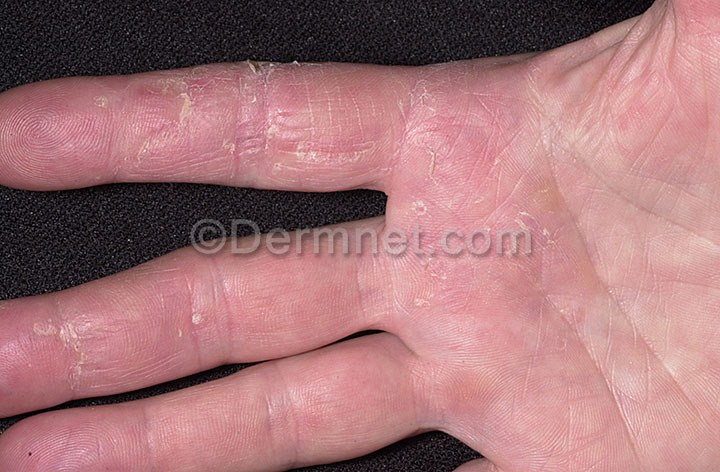
Disease: Eczema Photos